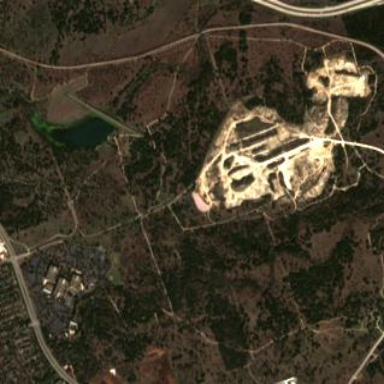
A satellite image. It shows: Quarry area.